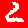
Digit: 2